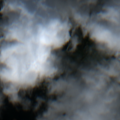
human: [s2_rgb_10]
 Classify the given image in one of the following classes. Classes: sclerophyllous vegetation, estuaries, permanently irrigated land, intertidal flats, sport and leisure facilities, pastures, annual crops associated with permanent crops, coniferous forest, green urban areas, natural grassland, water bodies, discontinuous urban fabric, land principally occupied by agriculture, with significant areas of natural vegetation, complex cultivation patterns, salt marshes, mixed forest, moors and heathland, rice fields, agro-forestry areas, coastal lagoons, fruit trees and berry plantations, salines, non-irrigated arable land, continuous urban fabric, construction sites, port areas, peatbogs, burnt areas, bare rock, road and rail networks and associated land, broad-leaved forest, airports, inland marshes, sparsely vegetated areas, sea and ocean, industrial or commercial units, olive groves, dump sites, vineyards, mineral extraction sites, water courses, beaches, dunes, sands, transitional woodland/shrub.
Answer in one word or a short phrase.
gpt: land principally occupied by agriculture, with significant areas of natural vegetation, mixed forest, sea and ocean